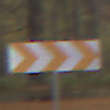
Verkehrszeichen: RichtungstafelnInKurvenGrossLinks
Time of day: MorningAfternoon
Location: Outdoor (Nature)
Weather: Overcast
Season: Autumn
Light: Natural